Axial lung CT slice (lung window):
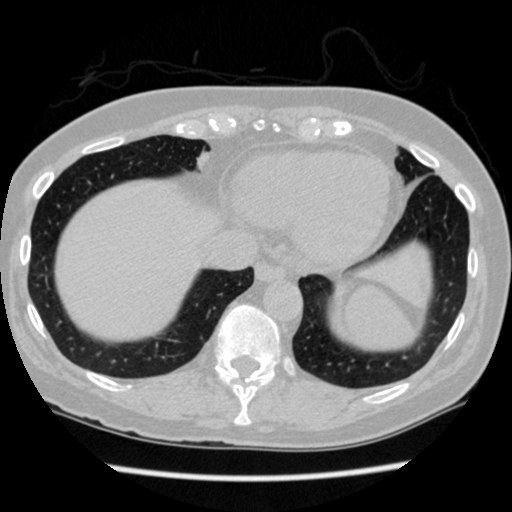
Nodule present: no